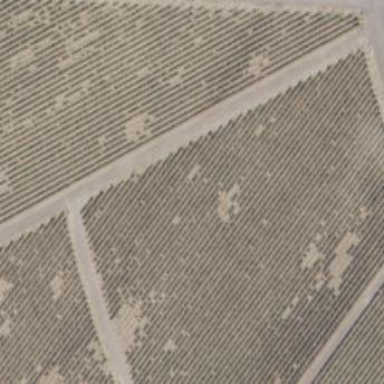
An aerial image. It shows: Vineyard with grape crops.